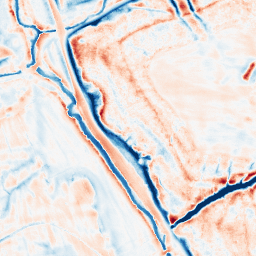
Category: edge_preserving
Decomposition family: bilateral
Decomposition parameters: d: 21
sigma_color: 75
sigma_space: 50
Upsampling method: quartic
Upsampling parameters: scale: 8
Upsampling scale: 8